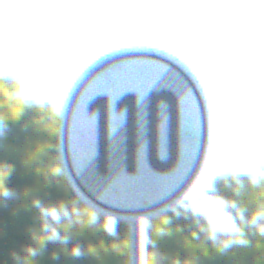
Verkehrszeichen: EndeGeschwindigkeit110
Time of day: MorningAfternoon
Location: Outdoor (Urban)
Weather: Clear
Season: NotSpecified
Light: Natural